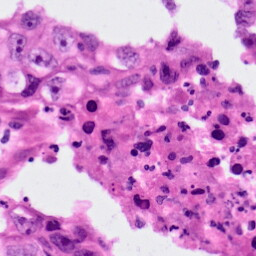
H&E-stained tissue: Lung